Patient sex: M
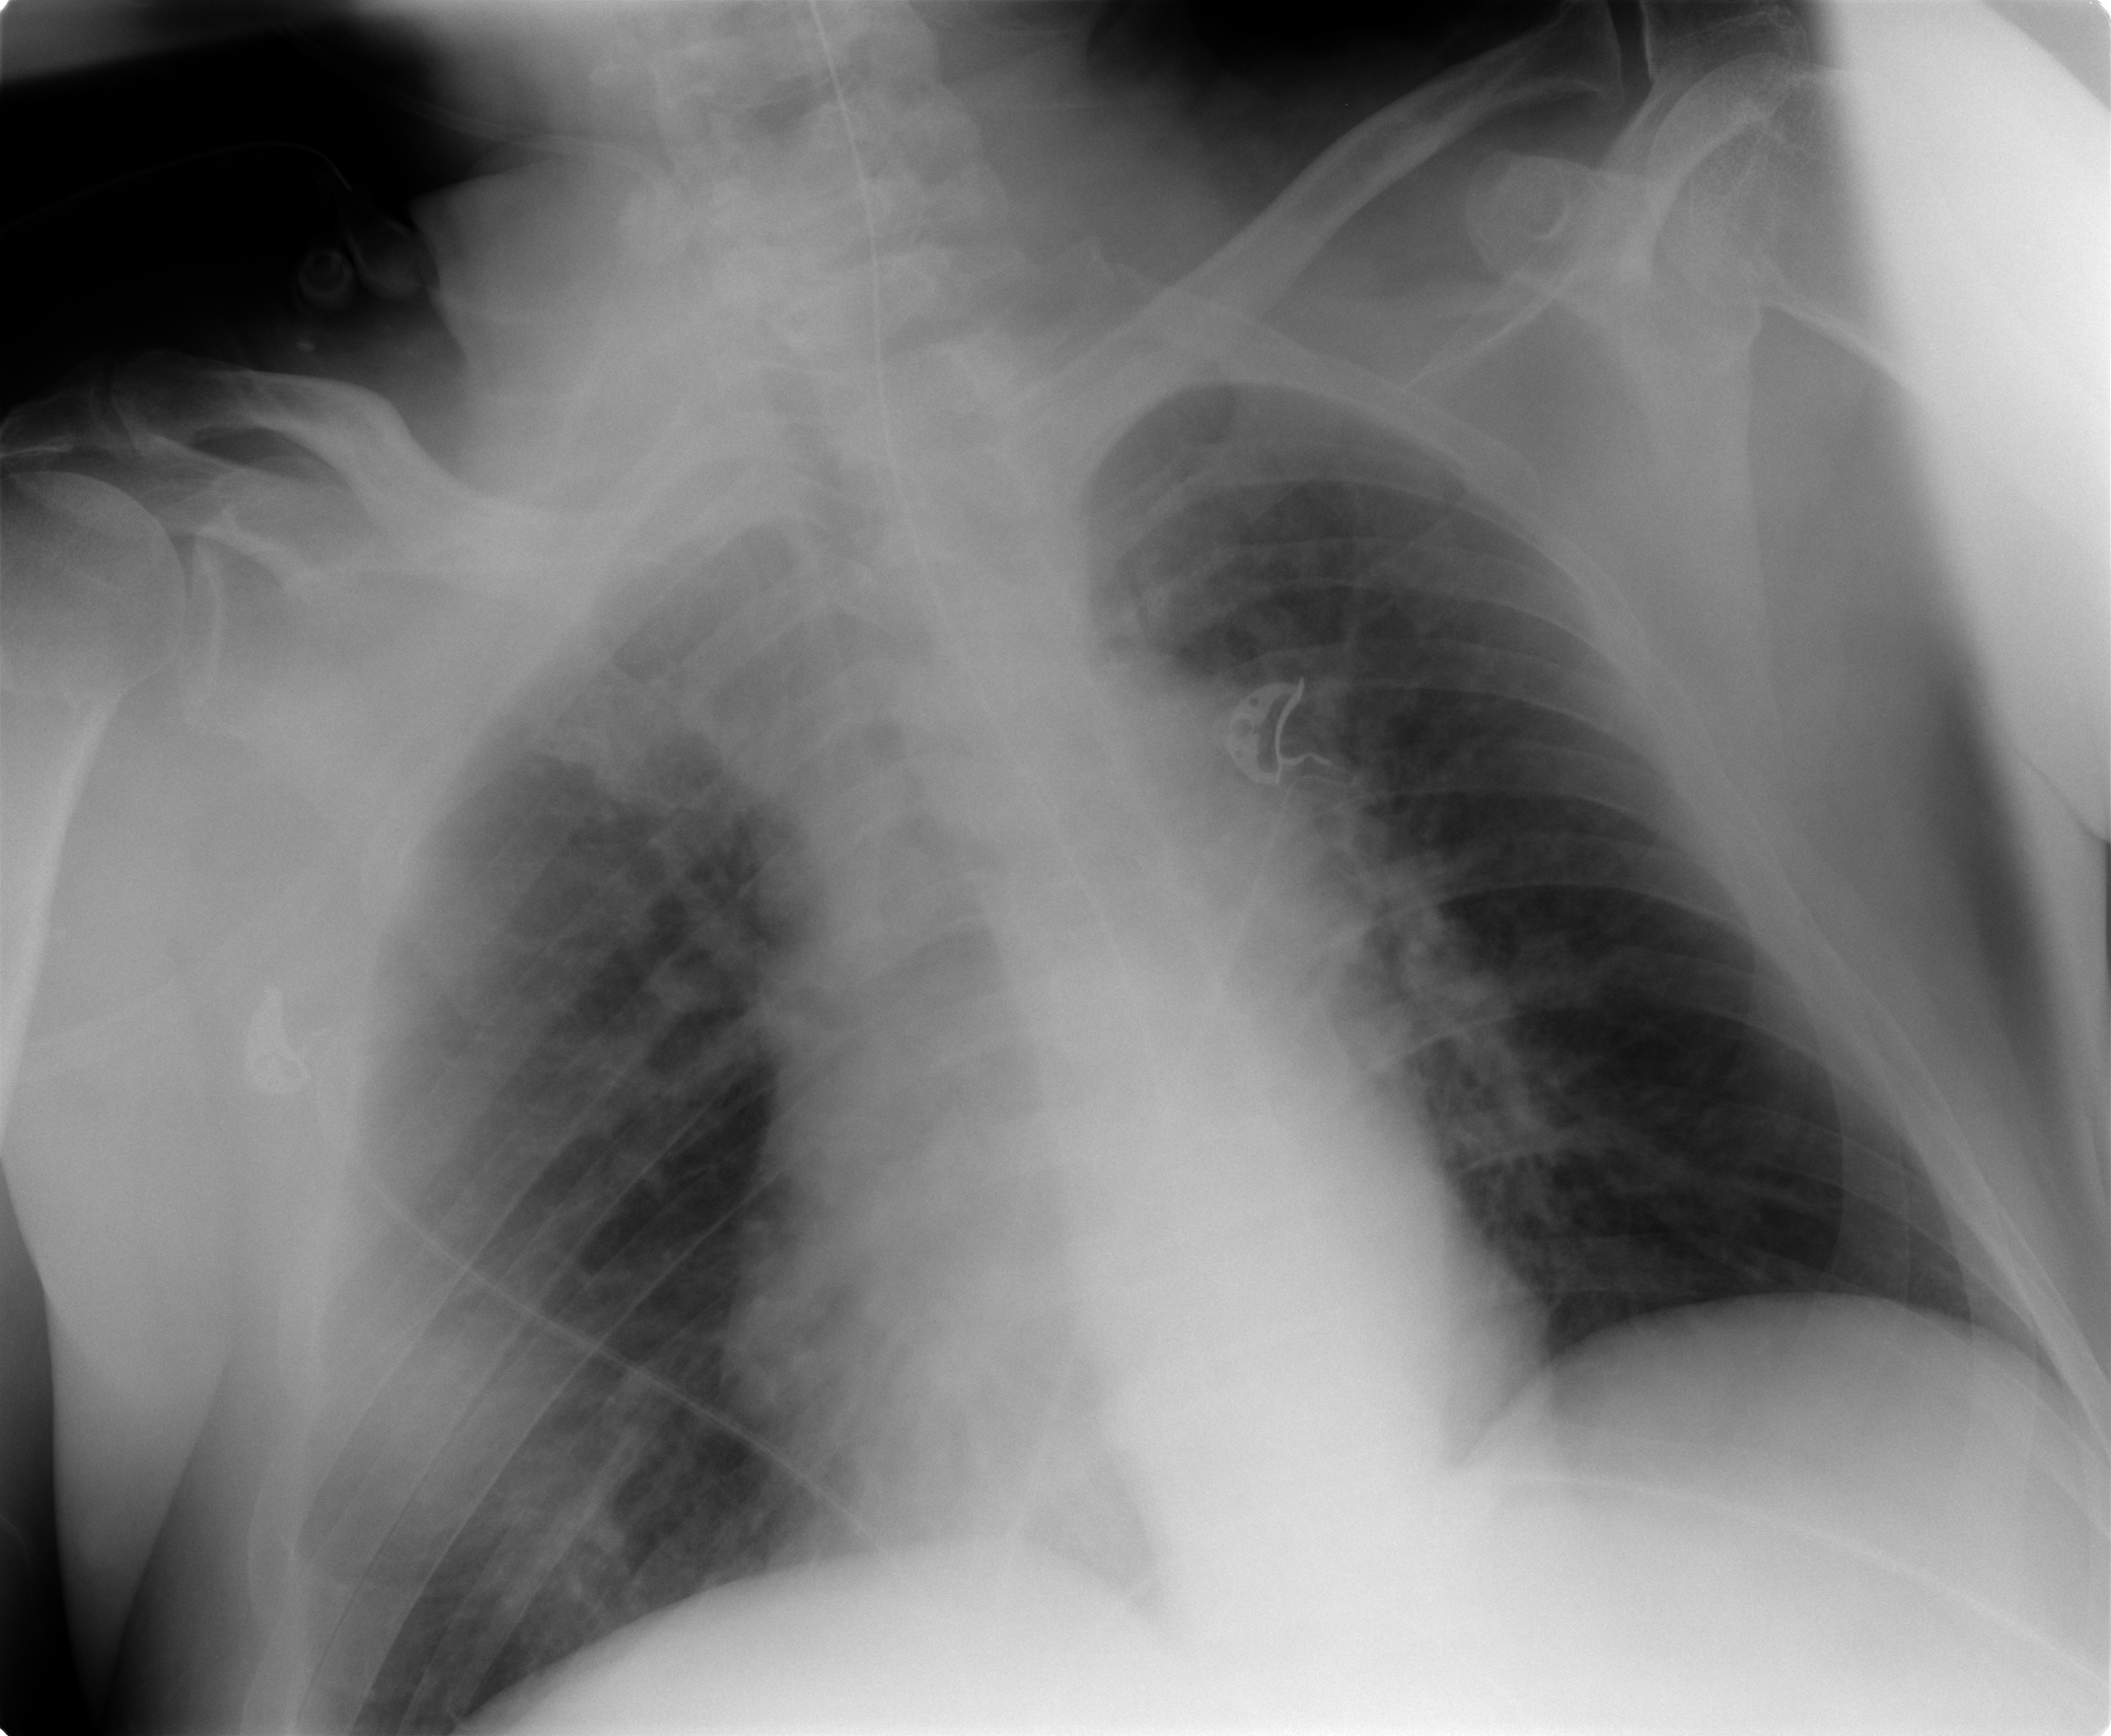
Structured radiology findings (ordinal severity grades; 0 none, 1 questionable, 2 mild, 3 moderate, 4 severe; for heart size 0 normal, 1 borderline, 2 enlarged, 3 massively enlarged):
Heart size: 1
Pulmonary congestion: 2
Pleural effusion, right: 0
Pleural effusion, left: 0
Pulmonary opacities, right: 2
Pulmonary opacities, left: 0
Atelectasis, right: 2
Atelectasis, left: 2